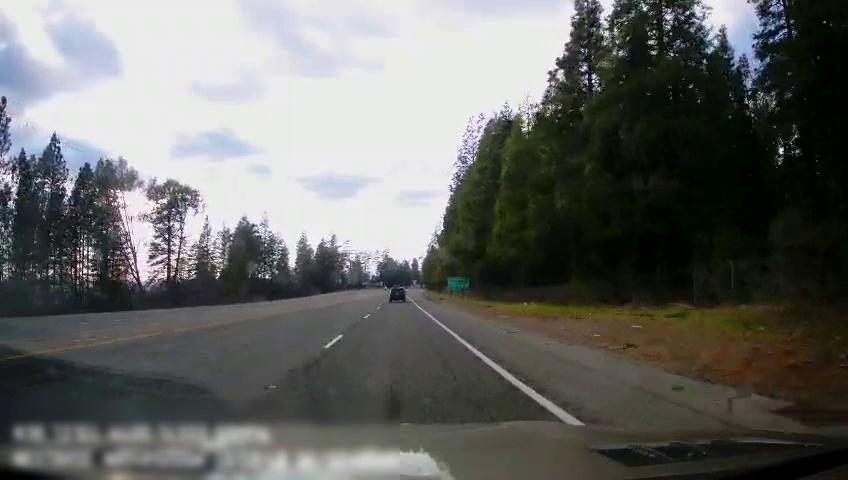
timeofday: Day
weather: Cloudy
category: Drivable Space
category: Vehicles | SUV
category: Lanes | Alternate Lane
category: Lanes | Current Lane
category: Lanes | Alternate Lane
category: Traffic | Signs